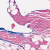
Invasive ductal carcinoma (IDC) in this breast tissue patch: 0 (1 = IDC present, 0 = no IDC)